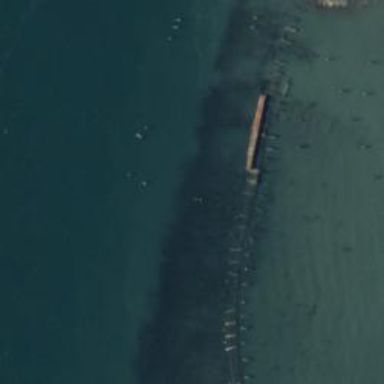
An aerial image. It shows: Pier that has been ruined.